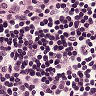
Metastatic tissue present: no